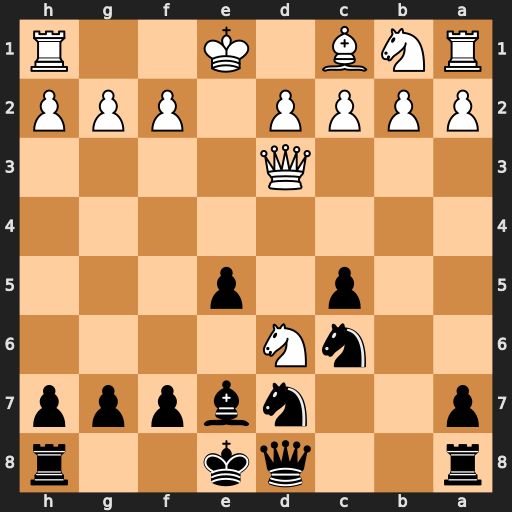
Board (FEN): r2qk2r/p2nbppp/2nN4/2p1p3/8/3Q4/PPPP1PPP/RNB1K2R
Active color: b
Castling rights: KQkq
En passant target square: -
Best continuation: Bxd6 Qxd6 Nb4